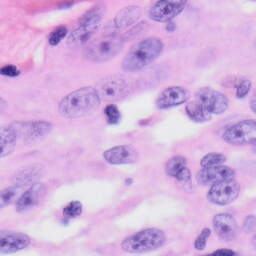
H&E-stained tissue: Skin